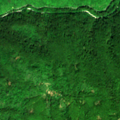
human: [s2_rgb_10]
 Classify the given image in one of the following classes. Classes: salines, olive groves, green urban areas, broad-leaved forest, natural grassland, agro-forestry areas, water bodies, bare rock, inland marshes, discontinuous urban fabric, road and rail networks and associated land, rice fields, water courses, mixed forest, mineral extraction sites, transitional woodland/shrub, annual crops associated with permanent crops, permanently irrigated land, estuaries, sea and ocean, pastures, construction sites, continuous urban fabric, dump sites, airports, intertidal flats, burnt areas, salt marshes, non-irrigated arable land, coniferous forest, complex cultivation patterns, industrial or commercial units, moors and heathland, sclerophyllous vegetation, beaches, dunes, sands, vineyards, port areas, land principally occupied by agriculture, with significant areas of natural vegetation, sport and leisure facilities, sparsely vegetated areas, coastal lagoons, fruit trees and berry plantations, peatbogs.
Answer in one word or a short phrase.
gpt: land principally occupied by agriculture, with significant areas of natural vegetation, broad-leaved forest, transitional woodland/shrub